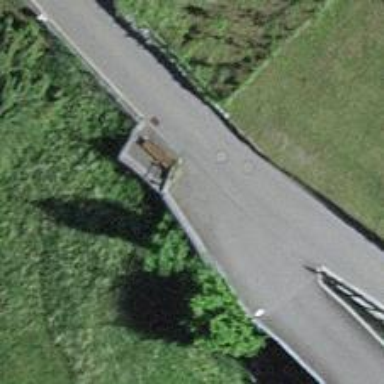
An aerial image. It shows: Bench for seating.